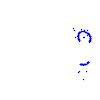
Particle: proton